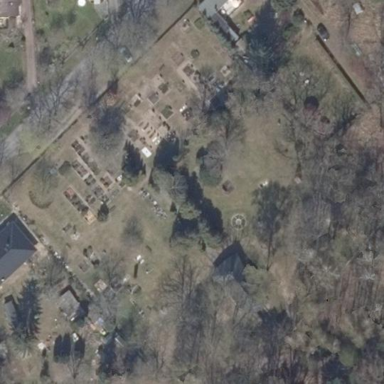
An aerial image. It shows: Cemetery.